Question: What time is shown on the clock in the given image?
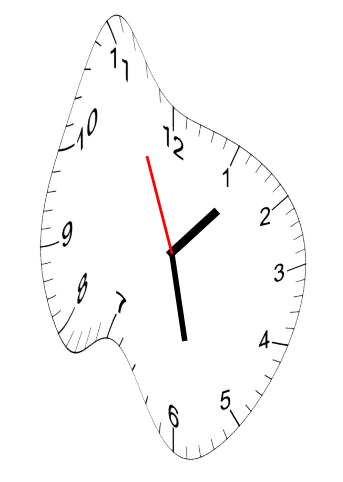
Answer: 01:27:56